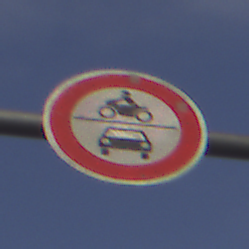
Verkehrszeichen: VerbotKraftfahrzeuge
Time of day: SunriseSunset
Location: Outdoor (Suburban)
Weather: PartlyCloudy
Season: NotSpecified
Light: Natural